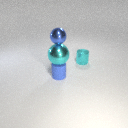
large cyan metal sphere below small blue metal sphere